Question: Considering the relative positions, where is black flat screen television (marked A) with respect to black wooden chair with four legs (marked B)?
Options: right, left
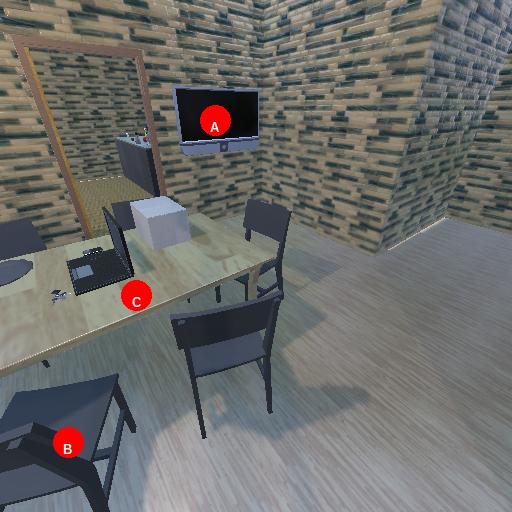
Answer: right